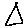
Label: triangle